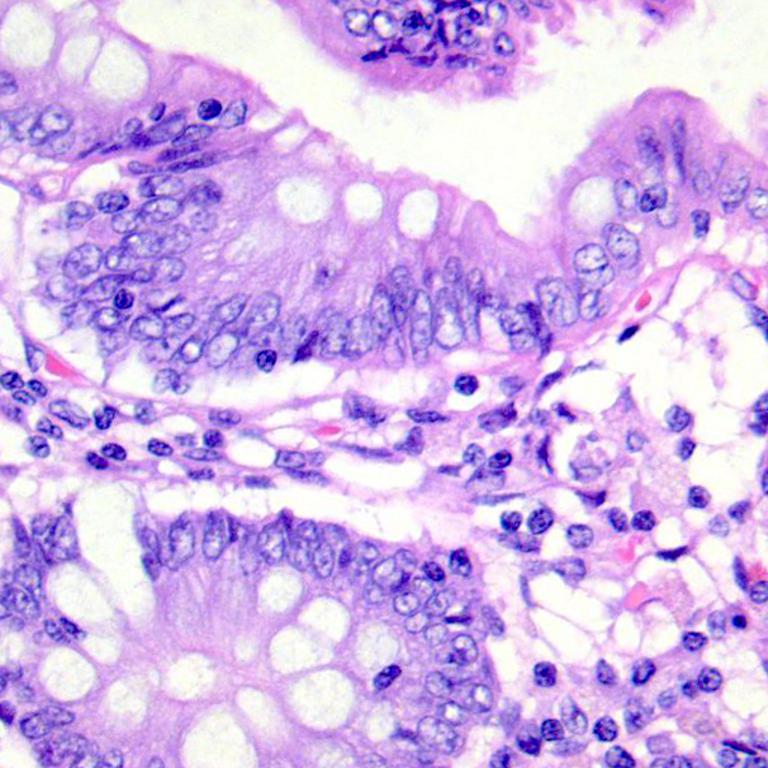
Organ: colon
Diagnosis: benign